Question: I have a row inside of a table in html that is hooked up to the following JavaScript function:
'''
<script type='text/javascript'>
$(window).load(function () {
$(".clickable").click(function () {
$(this).next().toggle();
});
});
'''
This function expands some content directly below this row. I also have a link in this row that is used to click through to another page. It looks like this:

When I click the link it will quickly expand the content right before it navigates to the page that it is supposed to go to.
How can I change it so that if the link is clicked, it goes to that page calling the JavaScript function that expands the extra content?
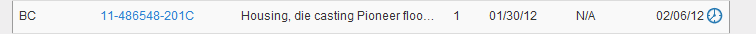
Answer: On the link, you want to stop propagation:
'''
$('.myNavLink').click(function(e){
e.stopPropagation();
});
'''
Doc link: <URL>
As you're having trouble implementing this here is a live example:
<URL>
You'll see it has a table with 1 row, with a link in one of the cells:
'''
<table>
<tr class="clickable">
<td> one </td>
<td> two </td>
<td> <a href='http://www.google.co.uk' class="myNavLink"> click me </a> </td>
</tr>
</table>
'''
I have hooked up a click event on the row:
'''
$('.clickable').click(function(){
alert("row click");
});
'''
Therefore a click anywhere in the row will alert 'row click', and even do so when you click the hyperlink. However adding a click event to the 'a' to stop propagation will stop this behaviour (ie, not show the alert when clicking the link):
'''
$('.myNavLink').click(function(e){
e.stopPropagation();
});
'''